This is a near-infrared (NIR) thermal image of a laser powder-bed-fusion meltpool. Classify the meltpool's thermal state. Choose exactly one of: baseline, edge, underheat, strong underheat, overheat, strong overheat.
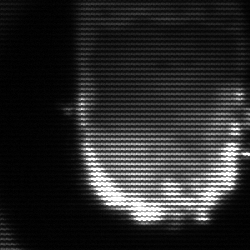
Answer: baseline